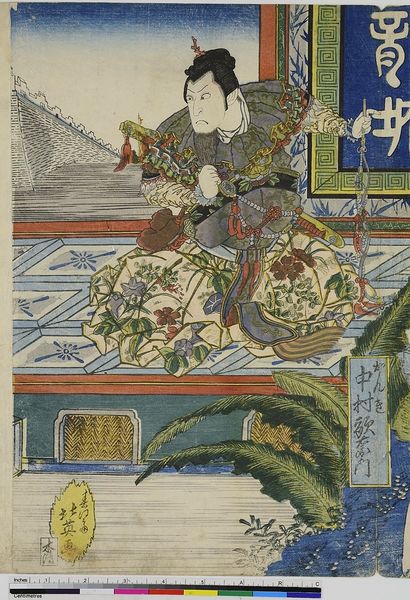
Titel: Der Schauspieler Nakamura Utaemon als Kanki
Künstler: Shunbaisai Hokuei
Standort: Hamburg
Institution: Museum für Kunst und Gewerbe Hamburg
Schlagwörter: bühne, theater, holzschnitt, stab, mauer, farn, druckgraphik, druckgrafik, schwert, holzdruck, zeit, schauspieler, farbholzschnitt, schauspielerin, kimono, samurai, kabuki, edo, reproduktionen, druckerzeugnisse, theateraufführung, ukiyo